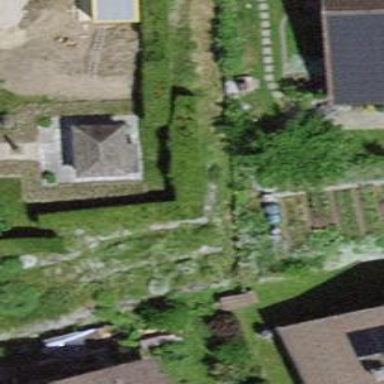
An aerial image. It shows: Hedge acting as barrier.